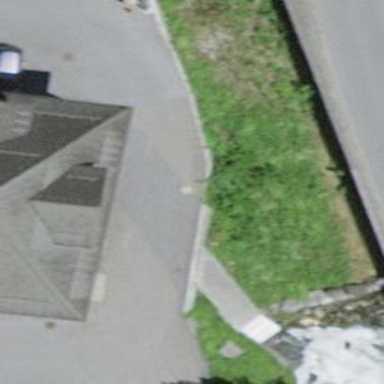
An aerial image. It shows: Retaining wall.